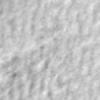
Label: no_change